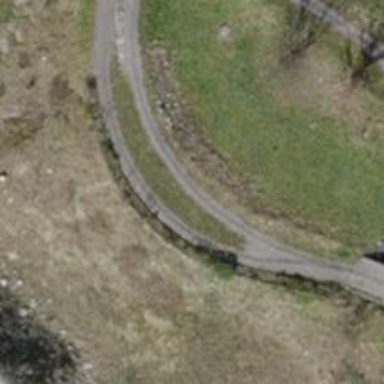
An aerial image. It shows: Miniature railway.